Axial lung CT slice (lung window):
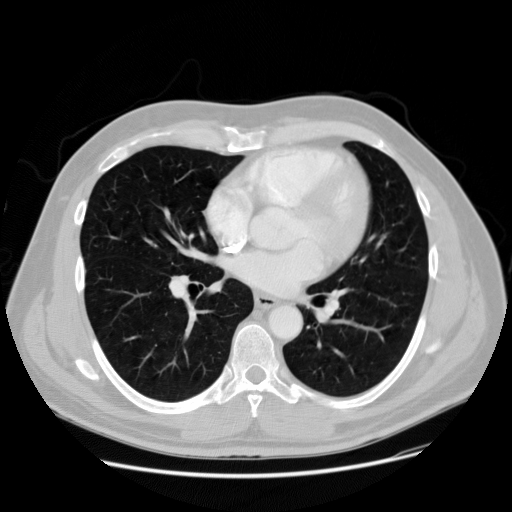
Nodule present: no